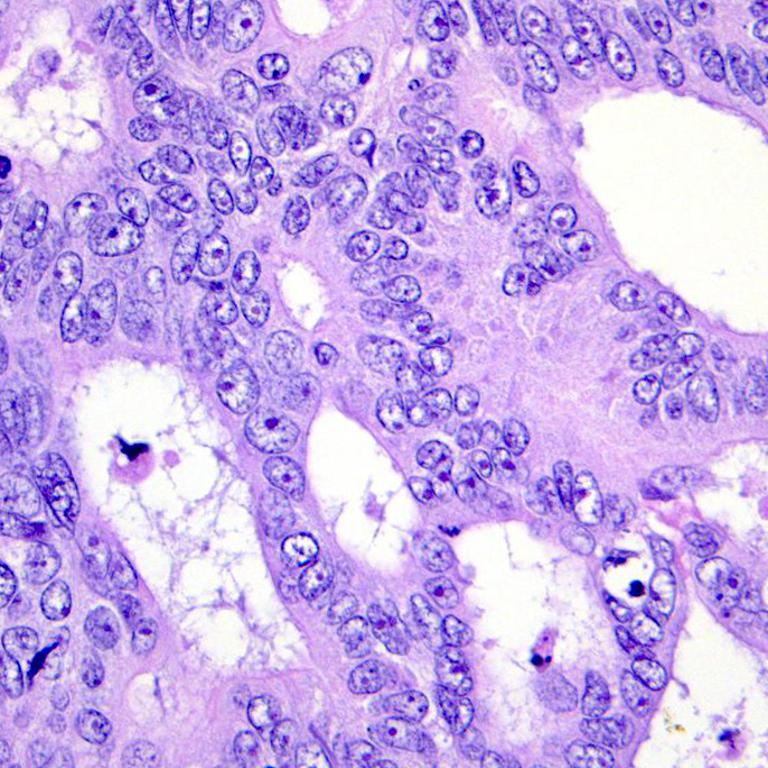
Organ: colon
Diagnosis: adenocarcinomas